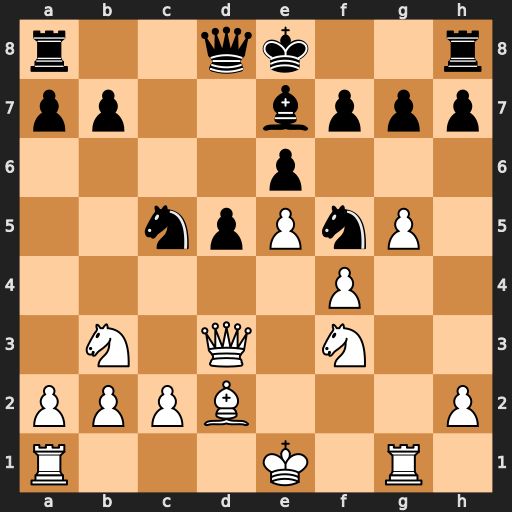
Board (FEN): r2qk2r/pp2bppp/4p3/2npPnP1/5P2/1N1Q1N2/PPPB3P/R3K1R1
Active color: w
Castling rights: Qkq
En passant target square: -
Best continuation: Nxc5 Bxc5 Qb5+ Qd7 Qxc5